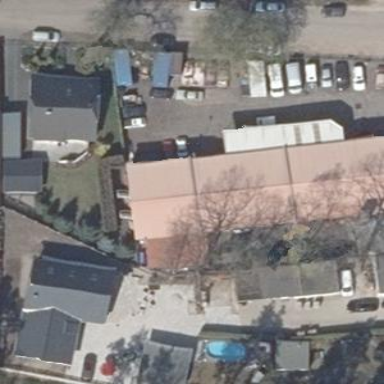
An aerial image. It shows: Commercial building with gabled roof.